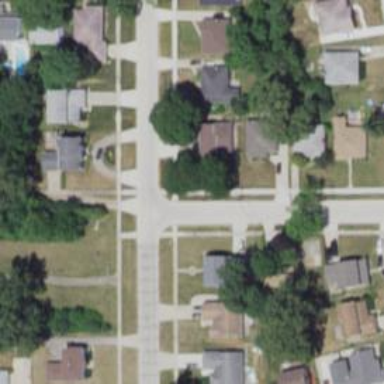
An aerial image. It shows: Residential road.